Question: Im trying to create my first Google Map app and so i'm following this tutorial:
<URL> there you will see the following imports:
'''
import com.google.android.gms.maps.CameraUpdateFactory;
import com.google.android.gms.maps.GoogleMap;
import com.google.android.gms.maps.MapFragment;
import com.google.android.gms.maps.model.BitmapDescriptorFactory;
import com.google.android.gms.maps.model.LatLng;
import com.google.android.gms.maps.model.MarkerOptions;
'''
My problem is when i get to this point i can not add these imports because when i type them they don't appear as if they even exist!! so that's why i can not continue with my map and i've tried so many times with other tutorials they always appear in order the maps works...
If you know the reason why i can not add these imports please let me know 'cause is driving me crazy!!
Error adding the library!
I forgot to tell you that i receive this image a couple of sec after having added the google play services library:

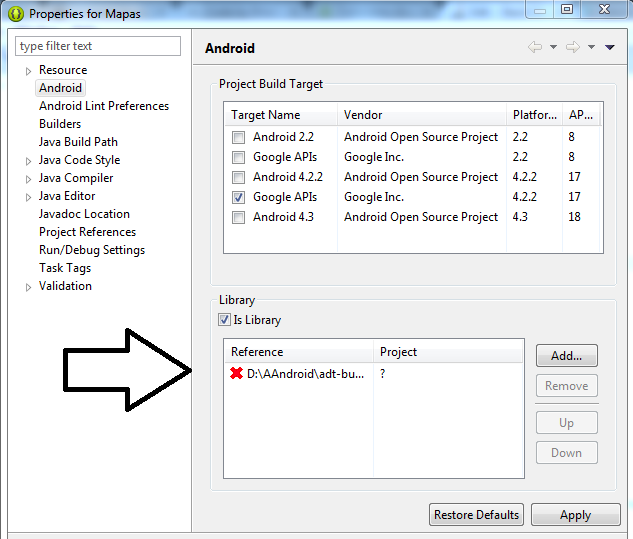
Answer: Reason not import(package) google map library in your project
1)You are not selected Android build Target as google API
->Your project right click properties select as google apis
2)You are not added google play service lib in your project(as Is Library)
->Your project right click properties select as google apis.
Install in your device-
<URL>